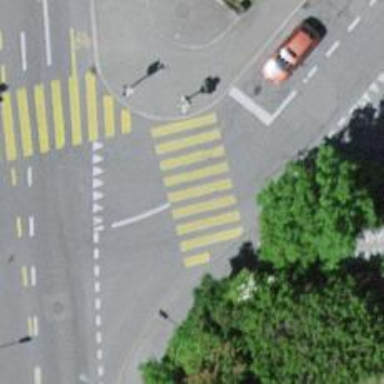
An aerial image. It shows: Crossing with traffic signals.